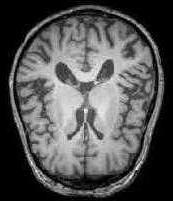
Label: notumor